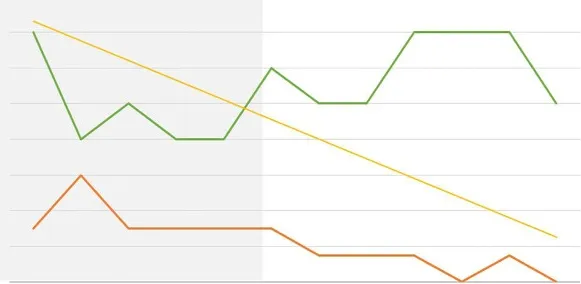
Results. NOSE, numerical opioid side effect; VAS, visual analog scale.
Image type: pathology (immunostaining)